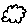
Label: cloud